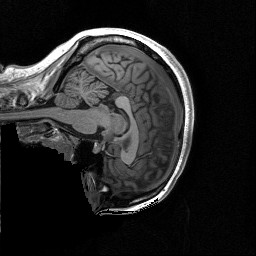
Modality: T1w
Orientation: sagittal